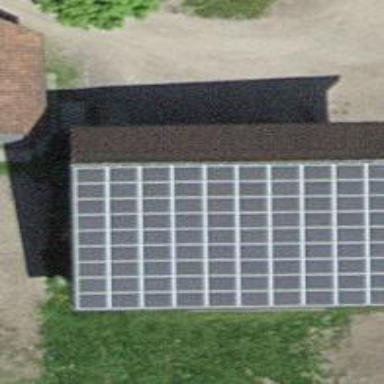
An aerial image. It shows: Solar power generator utilizing photovoltaic technology with solar photovoltaic panels.